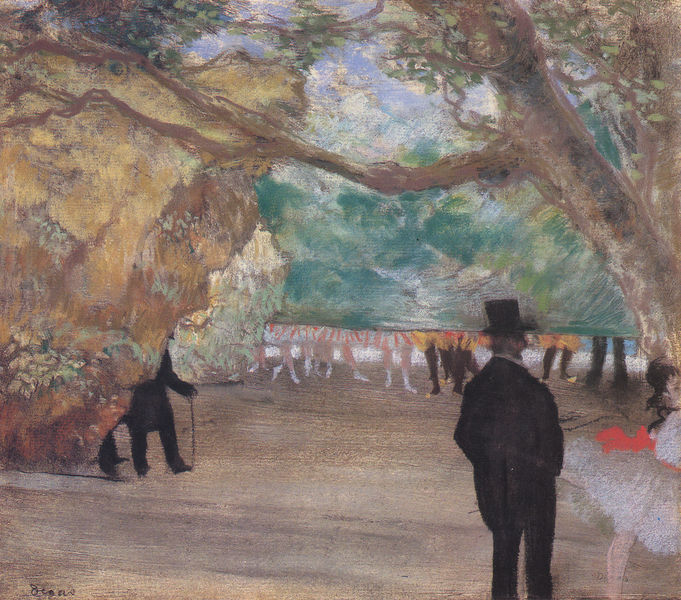
Titel: Der Vorhang
Künstler: Edgar Degas
Standort: Upperville (Virginia)
Institution: Collection Paul Mellon
Schlagwörter: baum, blau, gemälde, laub, mann, bäume, frauen, gelb, grün, impressionismus, landschaft, menschen, mädchen, ocker, äste, ausschnitt, braun, degas, frau, grau, hut, kleid, männer, pastell, rücken, schwarz, strasse, toulouse lautrec, weiss, park, rot, weg, beige, herren, rock, schleife, tanz, zylinder, anzug, mensch, signatur, vorhang, ast, natur, stamm, zweige, büsche, personen, bühne, person, tanzen, theater, tänzerin, tänzerinnen, stock, garten, beine, füße, balett, ballerina, ballet, ballett, gehstock, röcke, schuhe, schule, tutu, tüll, tütü, allee, spazieren, bühnenbild, figuren, dekoration, frack, detail, dekor, manet, spaziergang, linie, rückenfigur, gestalten, sonntag, von hinten, fragment, verwischt, geäst, kulisse, spaziergänger, verdeckt, tänzer, überlagerung, unterkörper, revue, maurice denis, rotes band